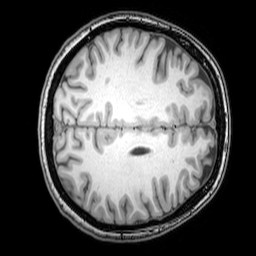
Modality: T1w
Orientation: axial
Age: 25
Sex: female
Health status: healthy
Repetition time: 0.081 s
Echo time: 0.037 s